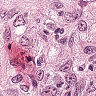
Metastatic tissue present: yes